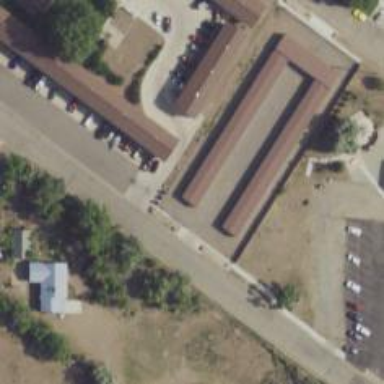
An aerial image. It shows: Building housing storage rental shop.